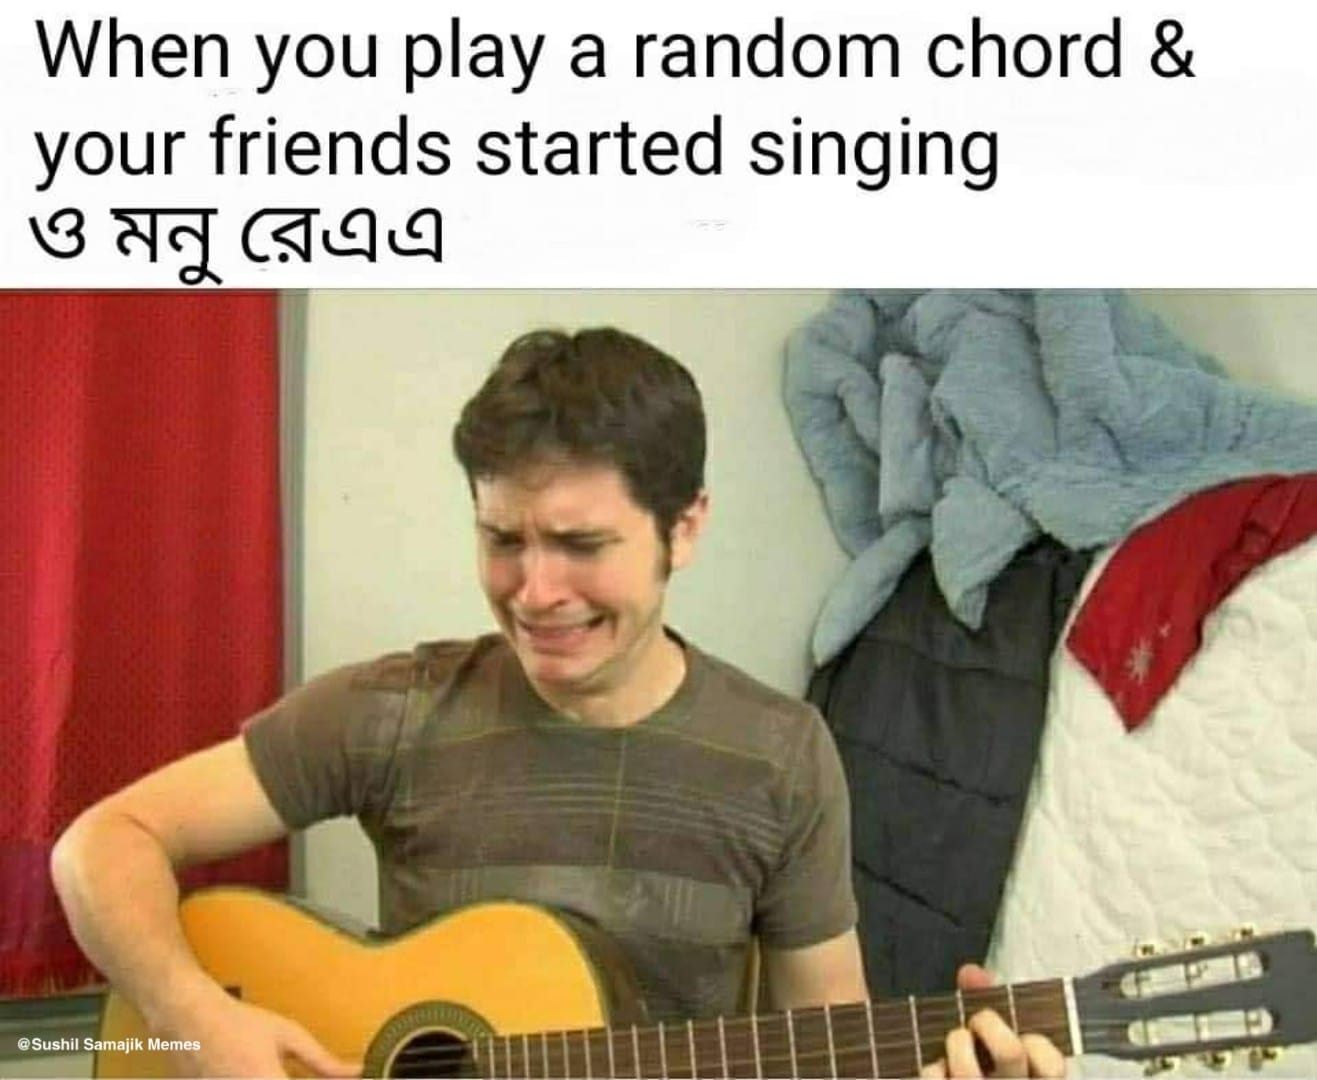
Caption: When you play a random chord & your friends started singing   ও মনু রেএএ
Label: non-hate